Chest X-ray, AP view. Patient: 45 years old, sex F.
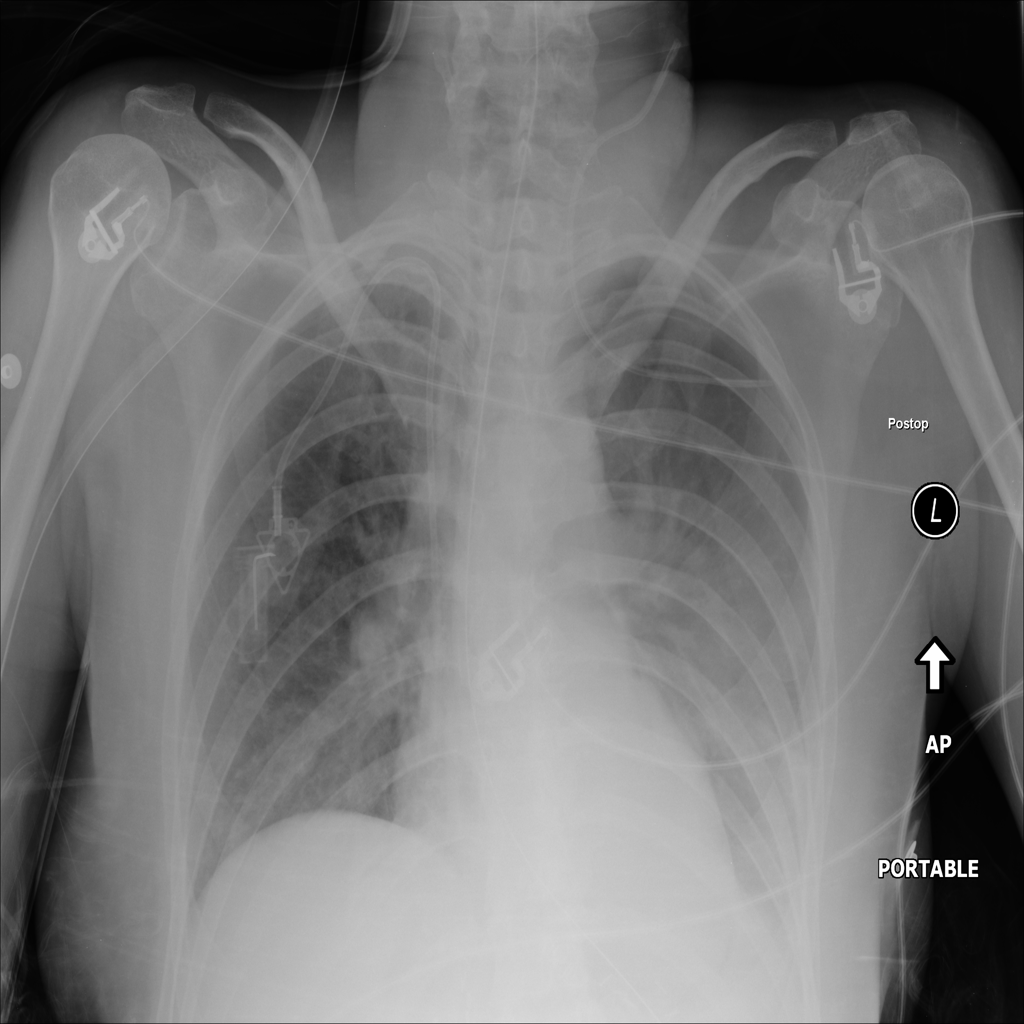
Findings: Atelectasis, Effusion